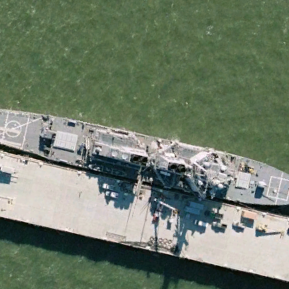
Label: Arleigh_Burke-class_destroyer